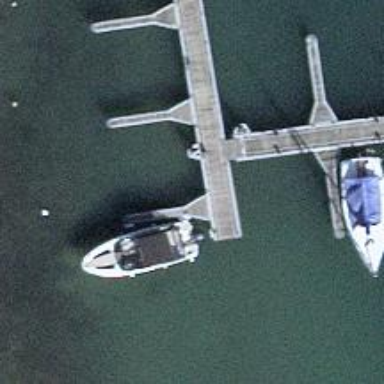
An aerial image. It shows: Man-made pier.